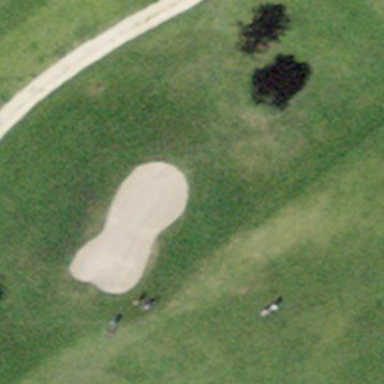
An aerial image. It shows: Golf bunker filled with sandy terrain.